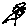
Label: flower